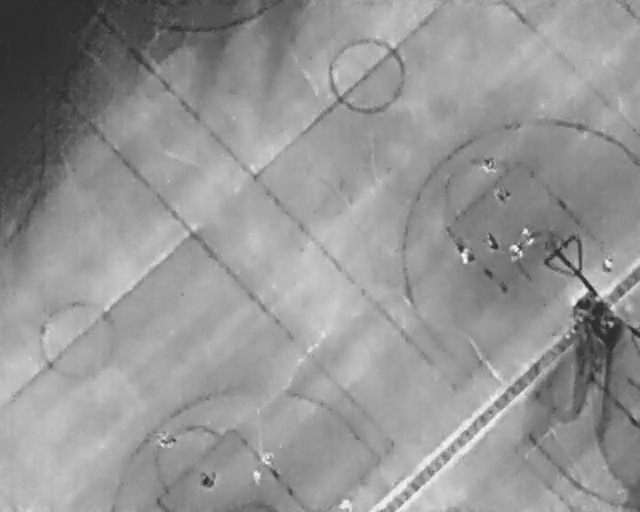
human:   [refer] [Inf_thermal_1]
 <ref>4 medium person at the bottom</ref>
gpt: <box>[[40, 87, 43, 90, 2], [31, 92, 33, 95, 30], [38, 91, 41, 94, 2], [52, 96, 55, 100, 2]]</box>

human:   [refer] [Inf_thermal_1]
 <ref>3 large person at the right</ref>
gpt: <box>[[77, 36, 80, 39, 2], [71, 48, 74, 51, 166], [78, 47, 81, 51, 36]]</box>

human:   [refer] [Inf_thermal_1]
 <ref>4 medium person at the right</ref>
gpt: <box>[[75, 31, 77, 33, 169], [74, 45, 78, 48, 153], [80, 45, 84, 47, 154], [93, 50, 96, 52, 11]]</box>